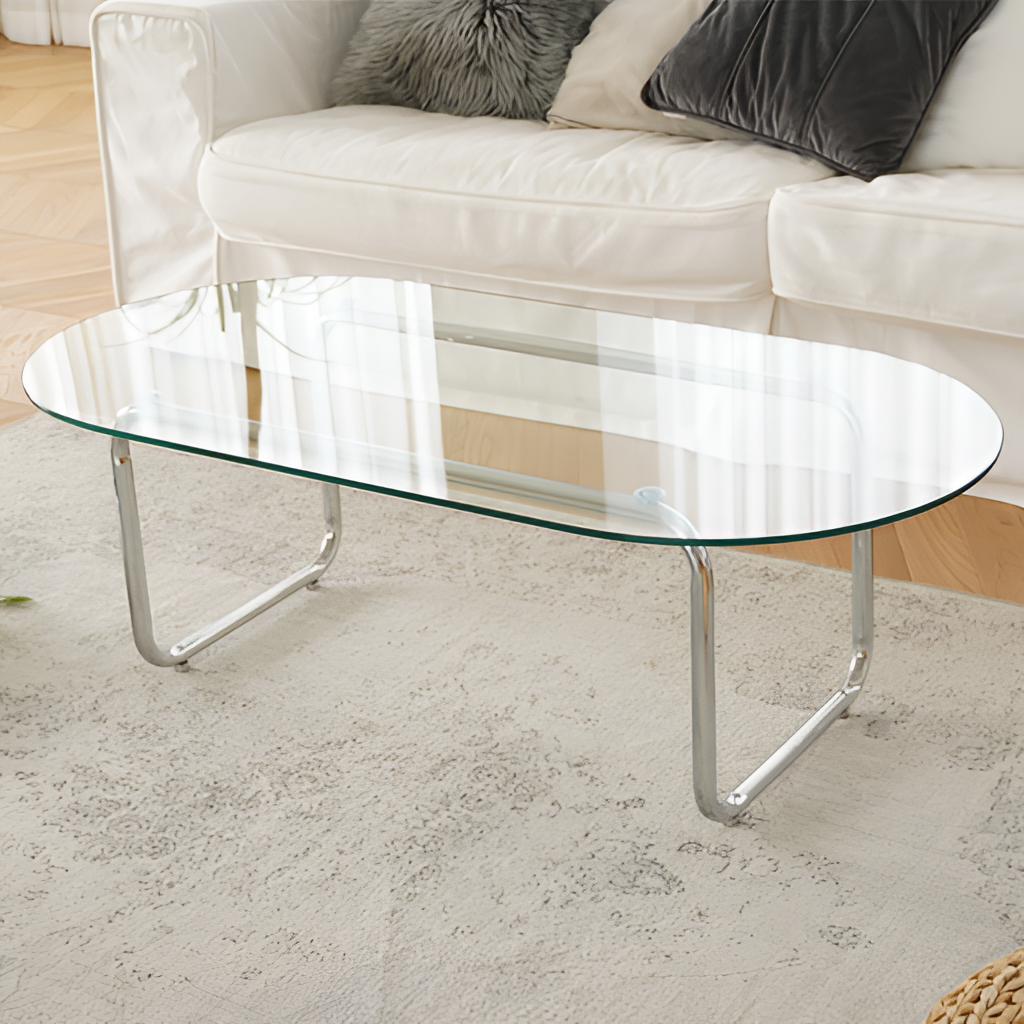
living room, glass coffee table, cream paint wallpaper, with solid pattern, wood flooring, with parquet pattern, modern